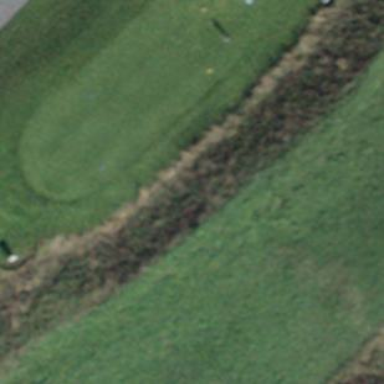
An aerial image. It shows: Grass area designated as golf tee.